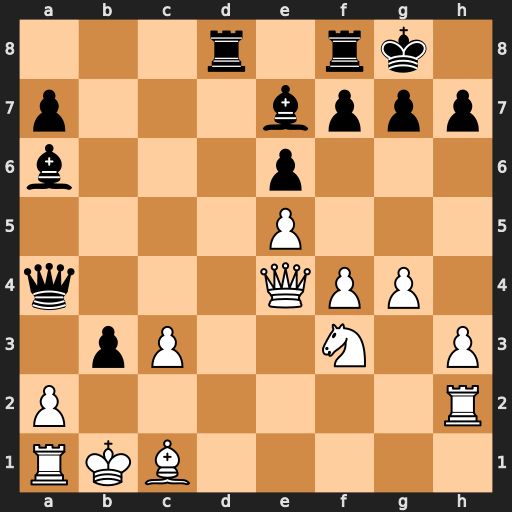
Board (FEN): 3r1rk1/p3bppp/b3p3/4P3/q3QPP1/1pP2N1P/P6R/RKB5
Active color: w
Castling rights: -
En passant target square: -
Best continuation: Qxa4 Bd3+ Kb2